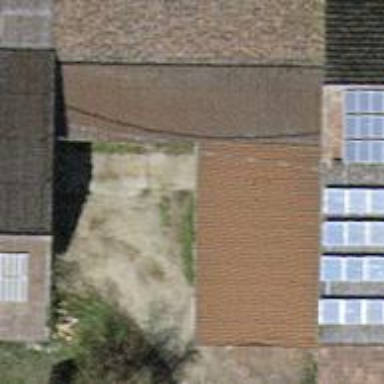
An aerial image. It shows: View of roof of building.